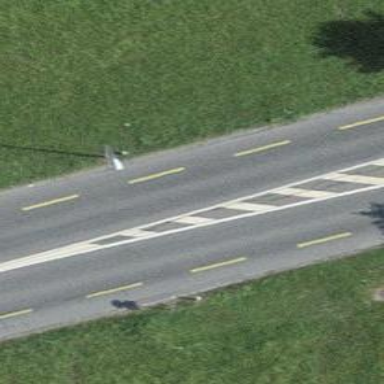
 there is soft lane designated for cyclists."